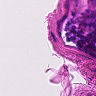
Metastatic tissue present: no